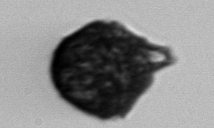
Label: Gonyaulax